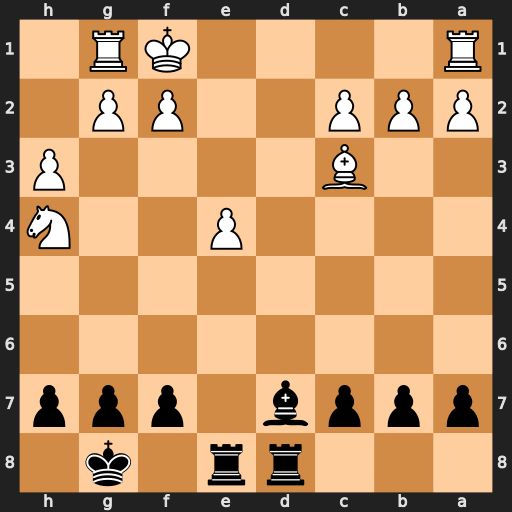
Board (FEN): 3rr1k1/pppb1ppp/8/8/4P2N/2B4P/PPP2PP1/R4KR1
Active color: b
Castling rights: -
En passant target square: -
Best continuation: Bb5+ Ke1 Rxe4#